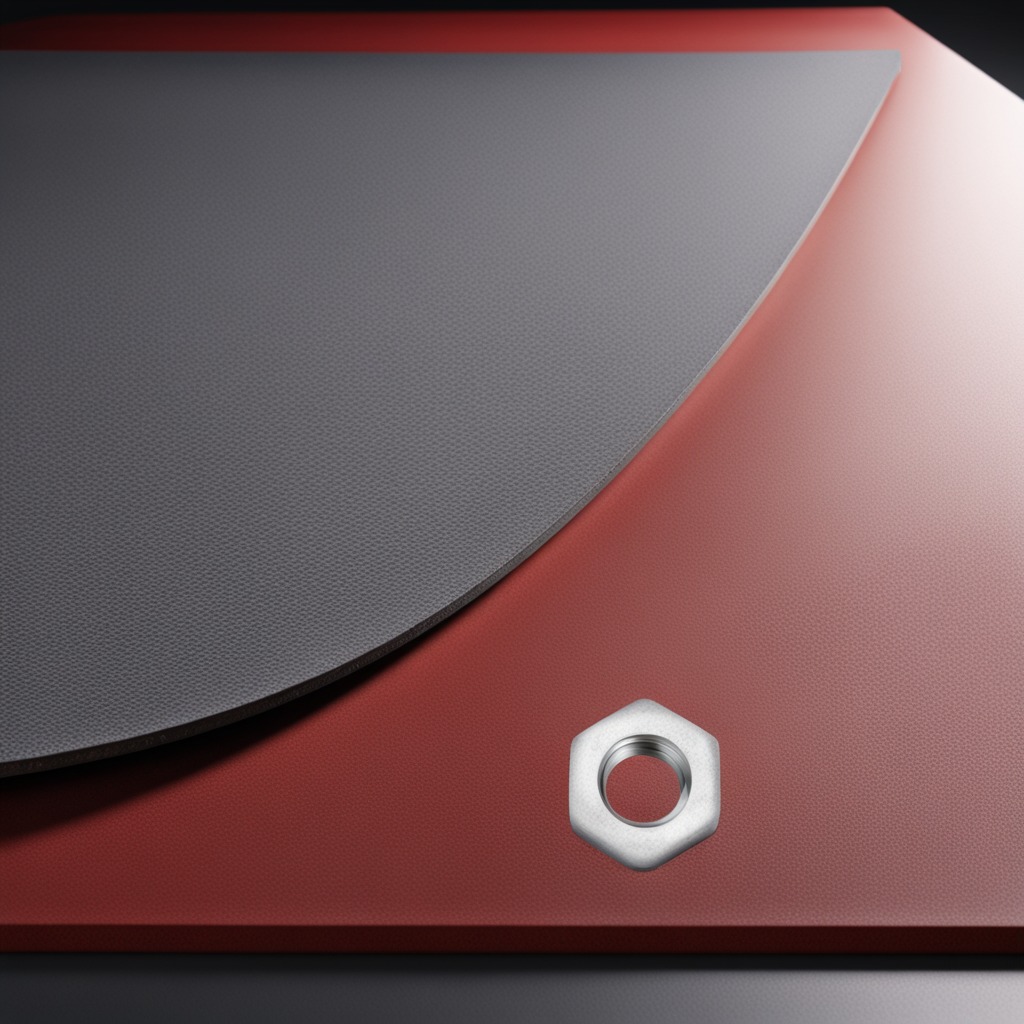
A metal nut lies on a clean granite tabletop covered with a red rubber mat inside a workshop under bright overhead lighting crisp shadows high clarity worn but beneath the mat